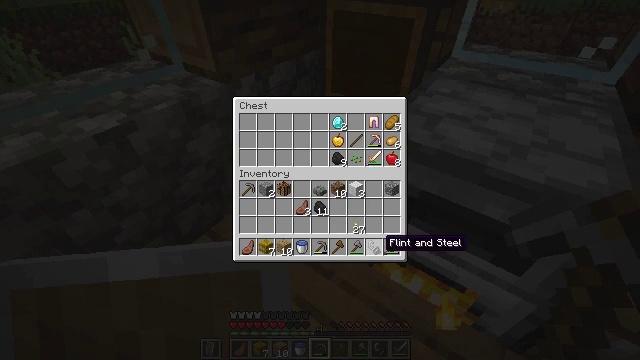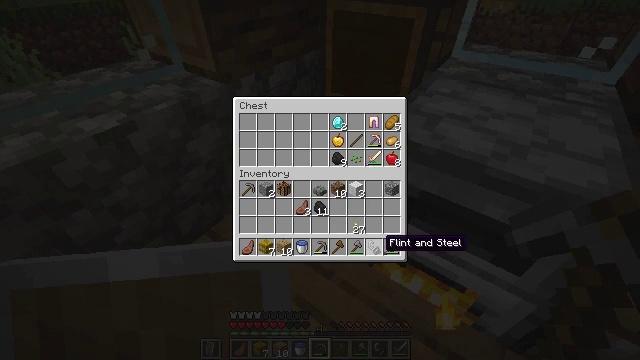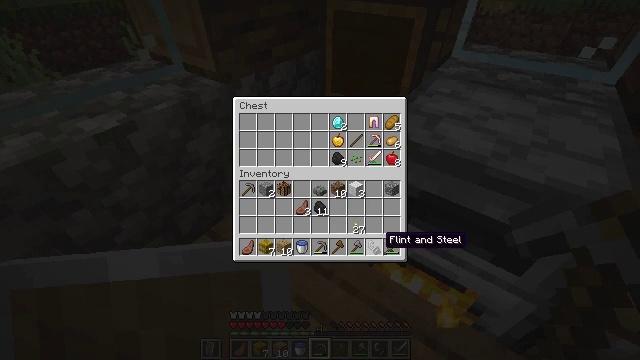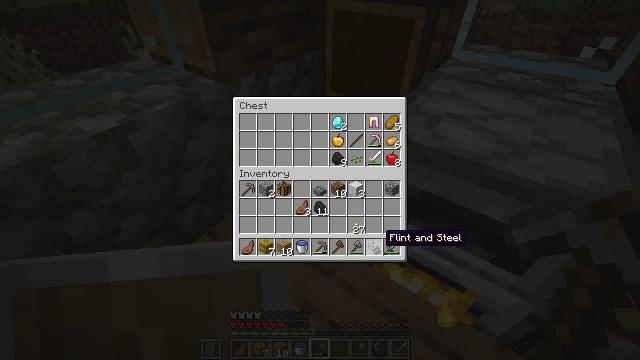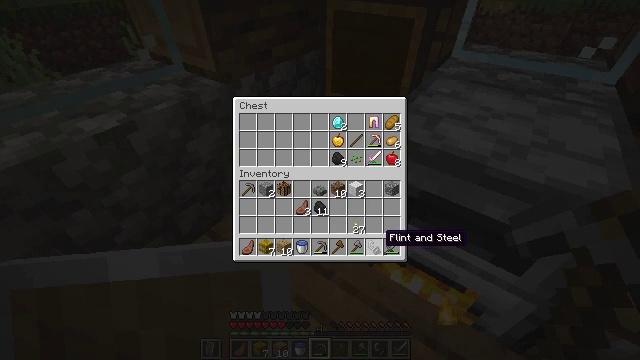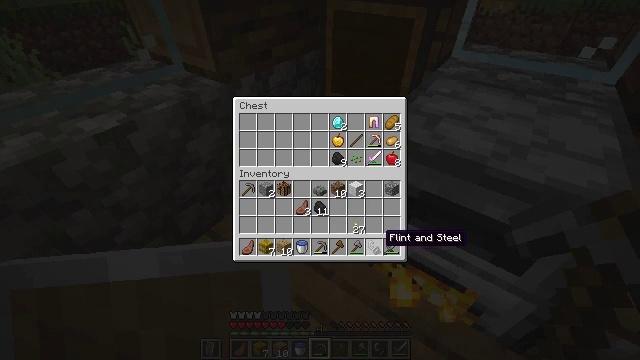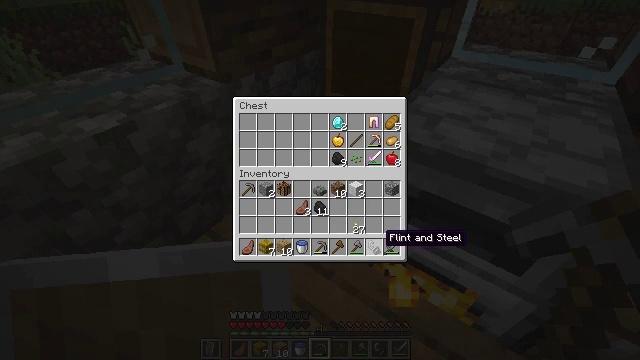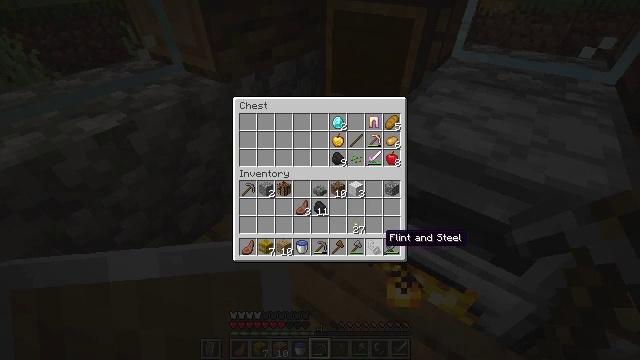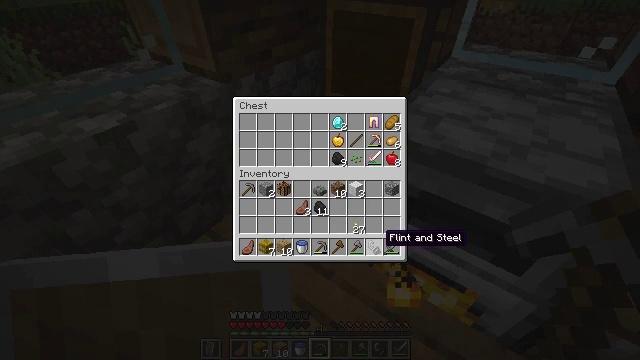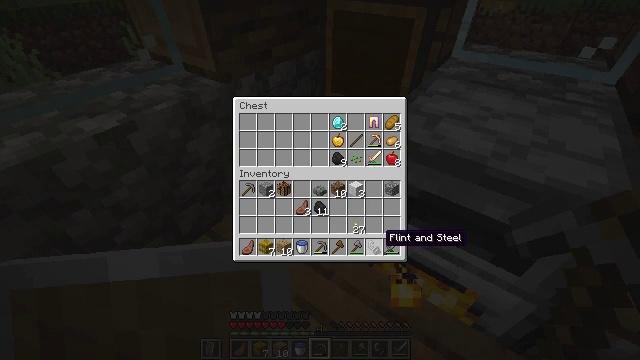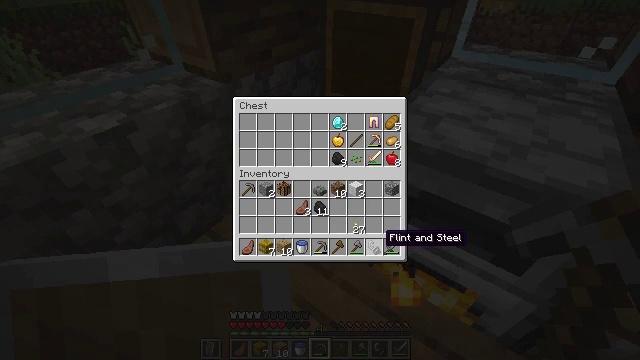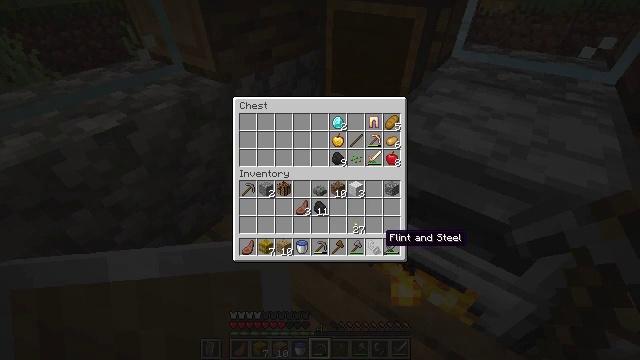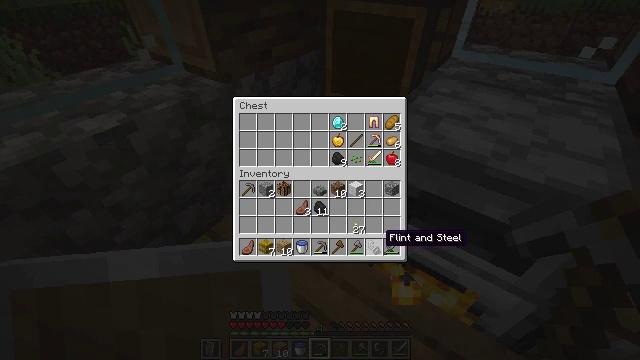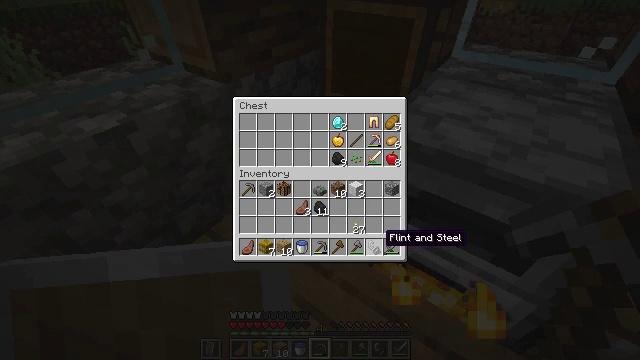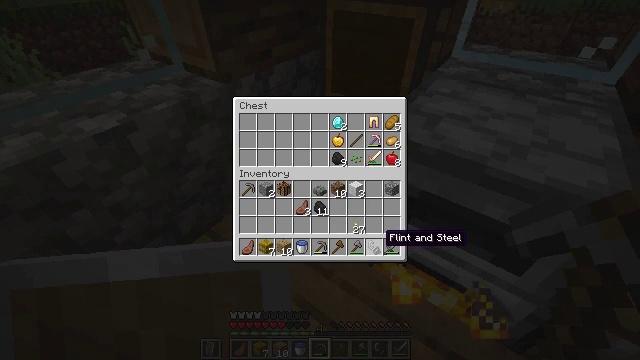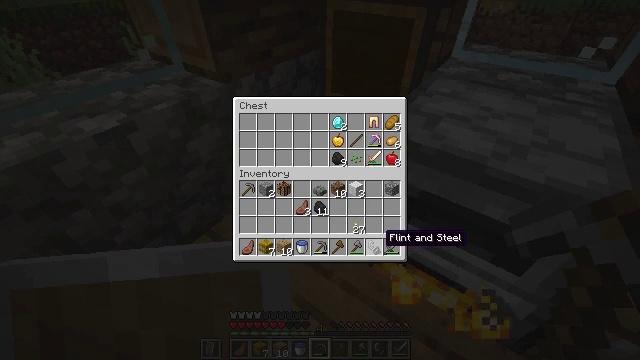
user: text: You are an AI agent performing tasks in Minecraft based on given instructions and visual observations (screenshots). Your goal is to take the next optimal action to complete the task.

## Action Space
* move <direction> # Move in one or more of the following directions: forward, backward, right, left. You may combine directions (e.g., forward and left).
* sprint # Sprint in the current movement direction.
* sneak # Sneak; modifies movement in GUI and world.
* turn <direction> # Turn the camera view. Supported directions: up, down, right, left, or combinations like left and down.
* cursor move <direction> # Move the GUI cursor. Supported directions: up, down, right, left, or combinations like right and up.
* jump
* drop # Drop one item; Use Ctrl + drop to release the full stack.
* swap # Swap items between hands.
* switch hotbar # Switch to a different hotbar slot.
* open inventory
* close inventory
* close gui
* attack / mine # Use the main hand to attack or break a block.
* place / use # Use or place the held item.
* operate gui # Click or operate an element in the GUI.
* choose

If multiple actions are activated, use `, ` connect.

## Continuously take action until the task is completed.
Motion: motion action
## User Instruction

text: Harvest tall grass for seeds.
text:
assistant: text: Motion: no_op
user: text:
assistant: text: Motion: no_op
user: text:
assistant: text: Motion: no_op
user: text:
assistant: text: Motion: no_op
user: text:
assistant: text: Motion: no_op
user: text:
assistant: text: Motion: no_op
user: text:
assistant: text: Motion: no_op
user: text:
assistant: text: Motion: no_op
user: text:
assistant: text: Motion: no_op
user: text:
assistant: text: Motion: no_op
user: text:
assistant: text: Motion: no_op
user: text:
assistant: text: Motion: no_op
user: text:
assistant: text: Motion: no_op
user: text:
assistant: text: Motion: no_op
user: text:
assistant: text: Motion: no_op
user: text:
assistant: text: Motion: attack / mine
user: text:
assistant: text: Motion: attack / mine
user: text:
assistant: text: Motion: turn left and up, attack / mine
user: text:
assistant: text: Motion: turn up
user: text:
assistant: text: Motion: turn right and up
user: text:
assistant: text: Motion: no_op
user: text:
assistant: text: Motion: turn up
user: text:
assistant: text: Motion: turn up
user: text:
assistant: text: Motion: turn left and up
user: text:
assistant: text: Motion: no_op
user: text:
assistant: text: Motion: no_op
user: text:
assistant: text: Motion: no_op
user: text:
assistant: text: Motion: no_op
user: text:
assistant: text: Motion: no_op
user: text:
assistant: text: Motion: no_op